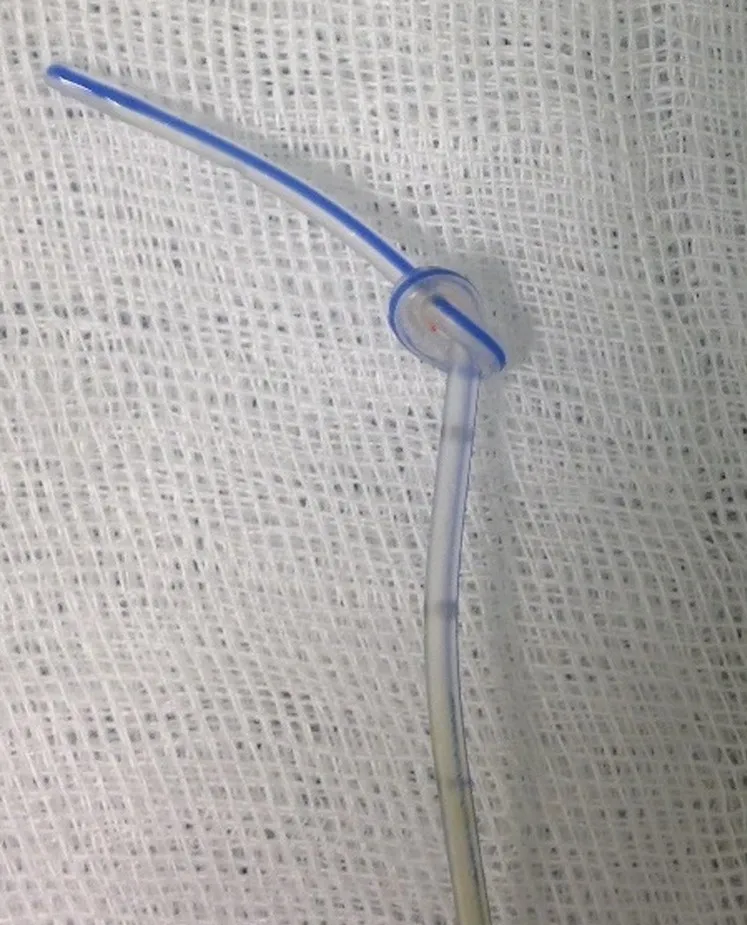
Knotted catheter.
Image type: medical_photograph (other_medical_photograph)